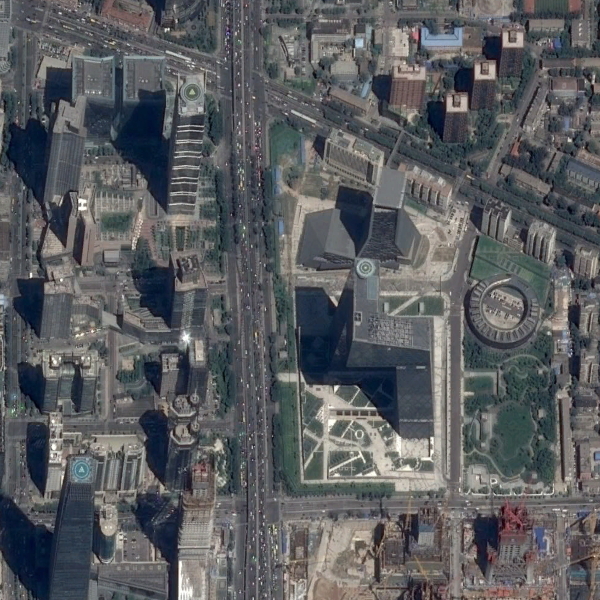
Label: Commercial